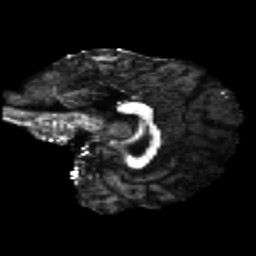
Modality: FA
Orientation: sagittal
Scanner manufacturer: siemens
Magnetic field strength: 3 T
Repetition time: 4.16 s
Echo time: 0.0806 s